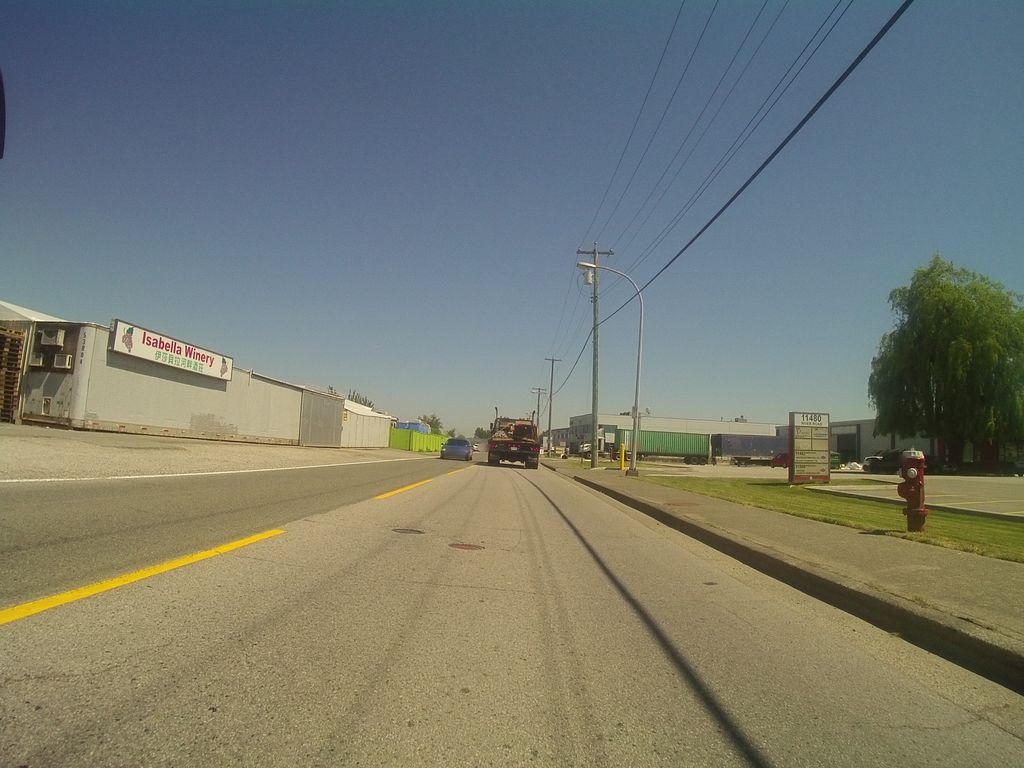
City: vancouver